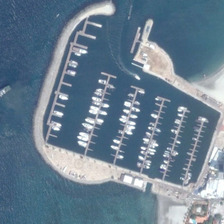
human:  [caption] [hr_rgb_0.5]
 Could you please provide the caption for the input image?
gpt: a irregular square port in it while with many buildings besides .

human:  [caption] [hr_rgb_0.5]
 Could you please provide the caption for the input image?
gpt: a white steamer is sailing back to port .

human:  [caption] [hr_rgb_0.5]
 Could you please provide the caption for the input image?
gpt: part of the sea with dark blue water in it .

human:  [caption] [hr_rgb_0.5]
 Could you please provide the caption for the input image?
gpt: six row white steamers orderly lie at the pier in it .

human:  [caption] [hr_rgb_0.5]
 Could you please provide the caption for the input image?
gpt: many boats are in a port with some buildings next to it .